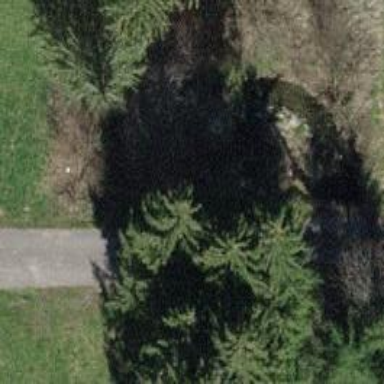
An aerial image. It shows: Culvert tunnel.